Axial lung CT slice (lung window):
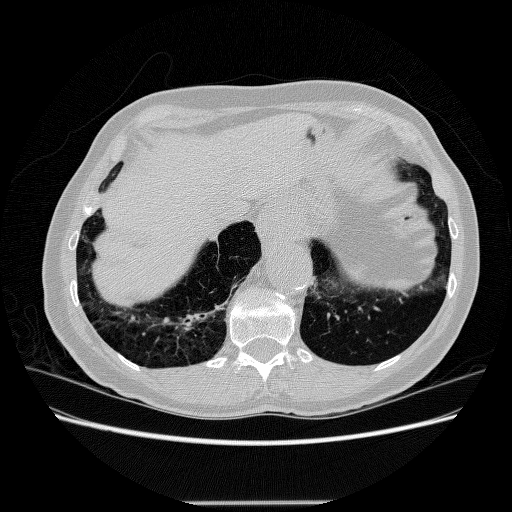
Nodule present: no